What modifications can be observed between these two pictures?
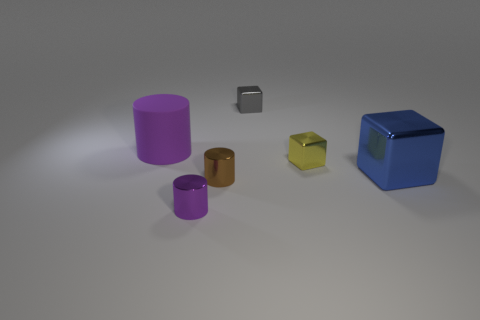
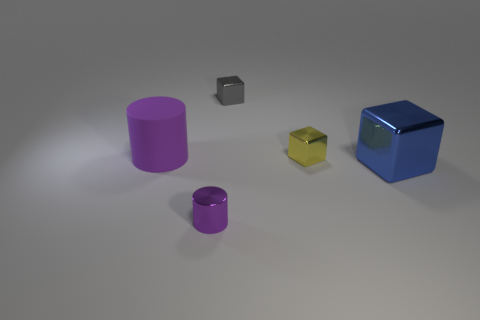
the tiny brown shiny thing is no longer there
the brown shiny object is missing
the brown cylinder is no longer there
the brown shiny cylinder is gone
the small brown metal cylinder that is to the right of the tiny purple thing is gone
the tiny brown shiny cylinder that is behind the purple shiny thing is gone
the small brown shiny cylinder behind the purple shiny thing has disappeared
the tiny brown shiny cylinder that is behind the purple metallic thing is gone